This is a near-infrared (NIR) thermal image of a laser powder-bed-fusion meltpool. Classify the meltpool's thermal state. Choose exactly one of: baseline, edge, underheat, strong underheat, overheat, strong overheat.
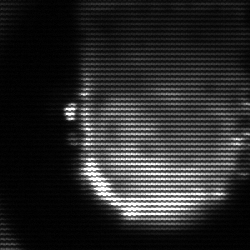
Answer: baseline